Field crop: tomato
Growth stage: 1
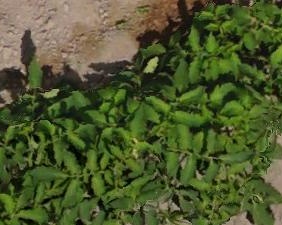
Species: tomato